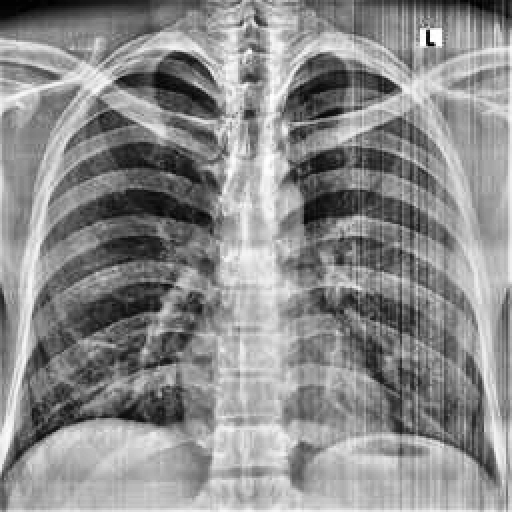
Finding: NORMAL